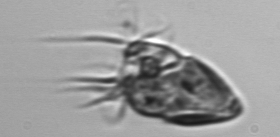
Label: Strombidium_morphotype1